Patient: sex M, age 60
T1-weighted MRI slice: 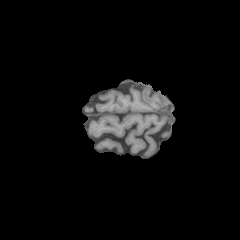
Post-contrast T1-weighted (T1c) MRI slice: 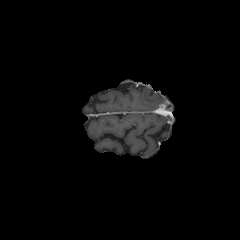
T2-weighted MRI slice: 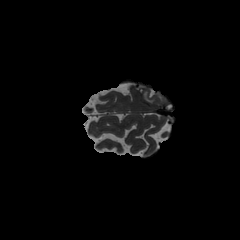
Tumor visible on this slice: yes
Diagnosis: Glioblastoma, IDH-wildtype
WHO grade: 4